高一 · 立体几何学
我国古代数学名著 《九章算术》中记载的“刍党” (chu meng) 是指底面为矩形, 顶部只有一条棱的五面体.如图, 五面体 $A B C D E F$ 是一个刍营, 其中 $\triangle B C F, \triangle A E D$ 都是正三角形, $A B=2 B C=2 E F$, 则以下两个结论: (1) $A B / / E F$; (2) $B F \perp E D$, 说法正确的是 ( )

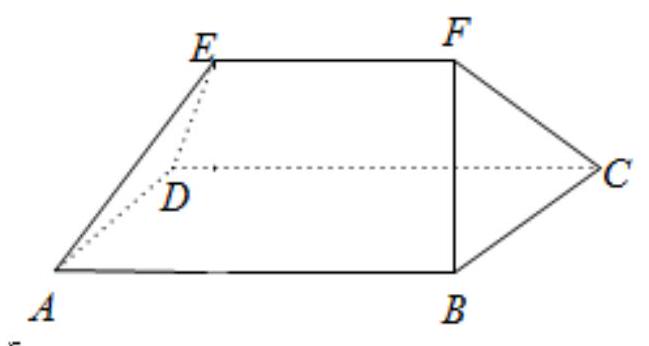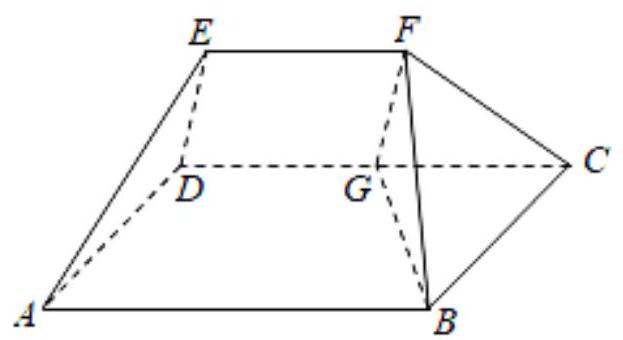
(1)和(2)都不成立
B. (1)成立, 但(2)不成立
C. (1)不成立, 但(2)成立
D. (1)和(2)都成立
答案: D
解析: 【分析】

利用线面平行的判定定理和性质定理和勾股定理进行求解即可.

【详解】

因为底面为矩形, 所以有 $A B / / C D, C D \subset$ 平面 $C D E F, A B \not \subset$ 平面 $C D E F$, 所以 $A B / /$ 平面 $C D E F$ ，而平面 $A B E F \cap$ 平面 $C D E F=E F$ ，所以 $A B / / E F$ ，故结论(1)是正确的;

取 $C D$ 的中点 $G$, 连接 $G B, F G$ 如下图所示: 因为 $A B=2 B C=2 E F$, 所以有 $D G / / E F, D G=E F$, 因此四边形 $D G F E$ 是平行四边形, 所以有 $D E / / G F, D E=G F$,不妨设 $E F=1$, 因此 $A B=2, B C=1, B G=\sqrt{2} B C=\sqrt{2} E F=\sqrt{2}$, 因为 $\triangle B C F, \triangle A E D$ 都是正三角形, 所以 $D E=B F=1$, 因此有 $F G=D E=1$, 因为 $F G^{2}+B F^{2}=B G^{2}$, 所以 $B F \perp F G$, 因此 $B F \perp E D$, 故结论(2)是正确的.故选: D

【点睛】

本题考查了线面平行的判定定理和性质定理, 考查了勾股定理, 考查了数学阅读能力